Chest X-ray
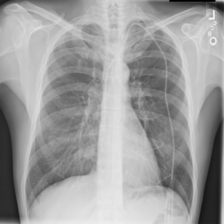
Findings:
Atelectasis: negative
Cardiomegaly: negative
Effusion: negative
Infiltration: negative
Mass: negative
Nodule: negative
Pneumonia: negative
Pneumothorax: negative
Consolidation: negative
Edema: negative
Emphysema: negative
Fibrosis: negative
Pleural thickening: negative
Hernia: negative